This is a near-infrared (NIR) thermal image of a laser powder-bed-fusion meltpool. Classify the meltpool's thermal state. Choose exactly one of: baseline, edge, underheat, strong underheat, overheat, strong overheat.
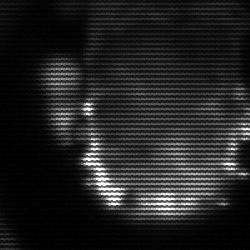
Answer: baseline